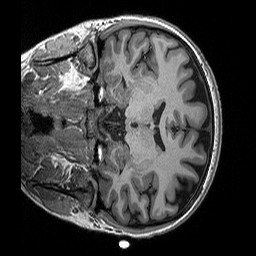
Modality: T1w
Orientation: coronal
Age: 25
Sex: female
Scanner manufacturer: siemens
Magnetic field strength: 3 T
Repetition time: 2.3 s
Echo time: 0.00298 s